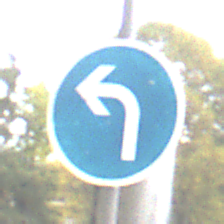
Verkehrszeichen: VorgeschriebeneFahrtrichtungLinks
Umgebung: Outdoor, Nature
Tageszeit: MorningAfternoon
Wetter: Overcast
Licht: Natural
Jahreszeit: Autumn
Kontrast: LowContrast